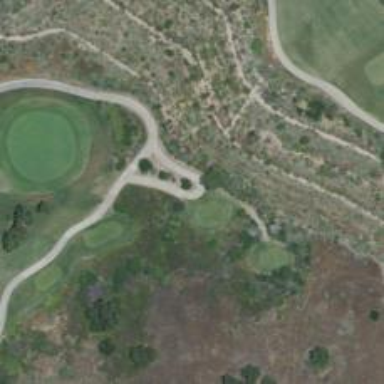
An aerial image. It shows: Pathway for golfing.